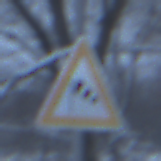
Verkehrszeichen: SeitenwindVonLinks
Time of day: Midday
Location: Outdoor (Nature)
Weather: Overcast
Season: Winter
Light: Natural